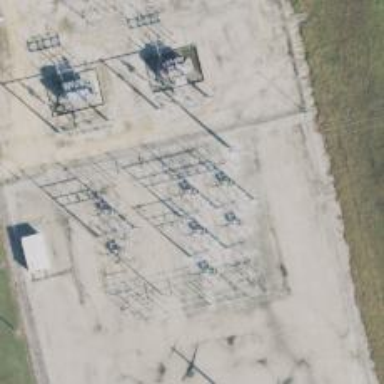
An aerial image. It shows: Switch used for power control.